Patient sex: F
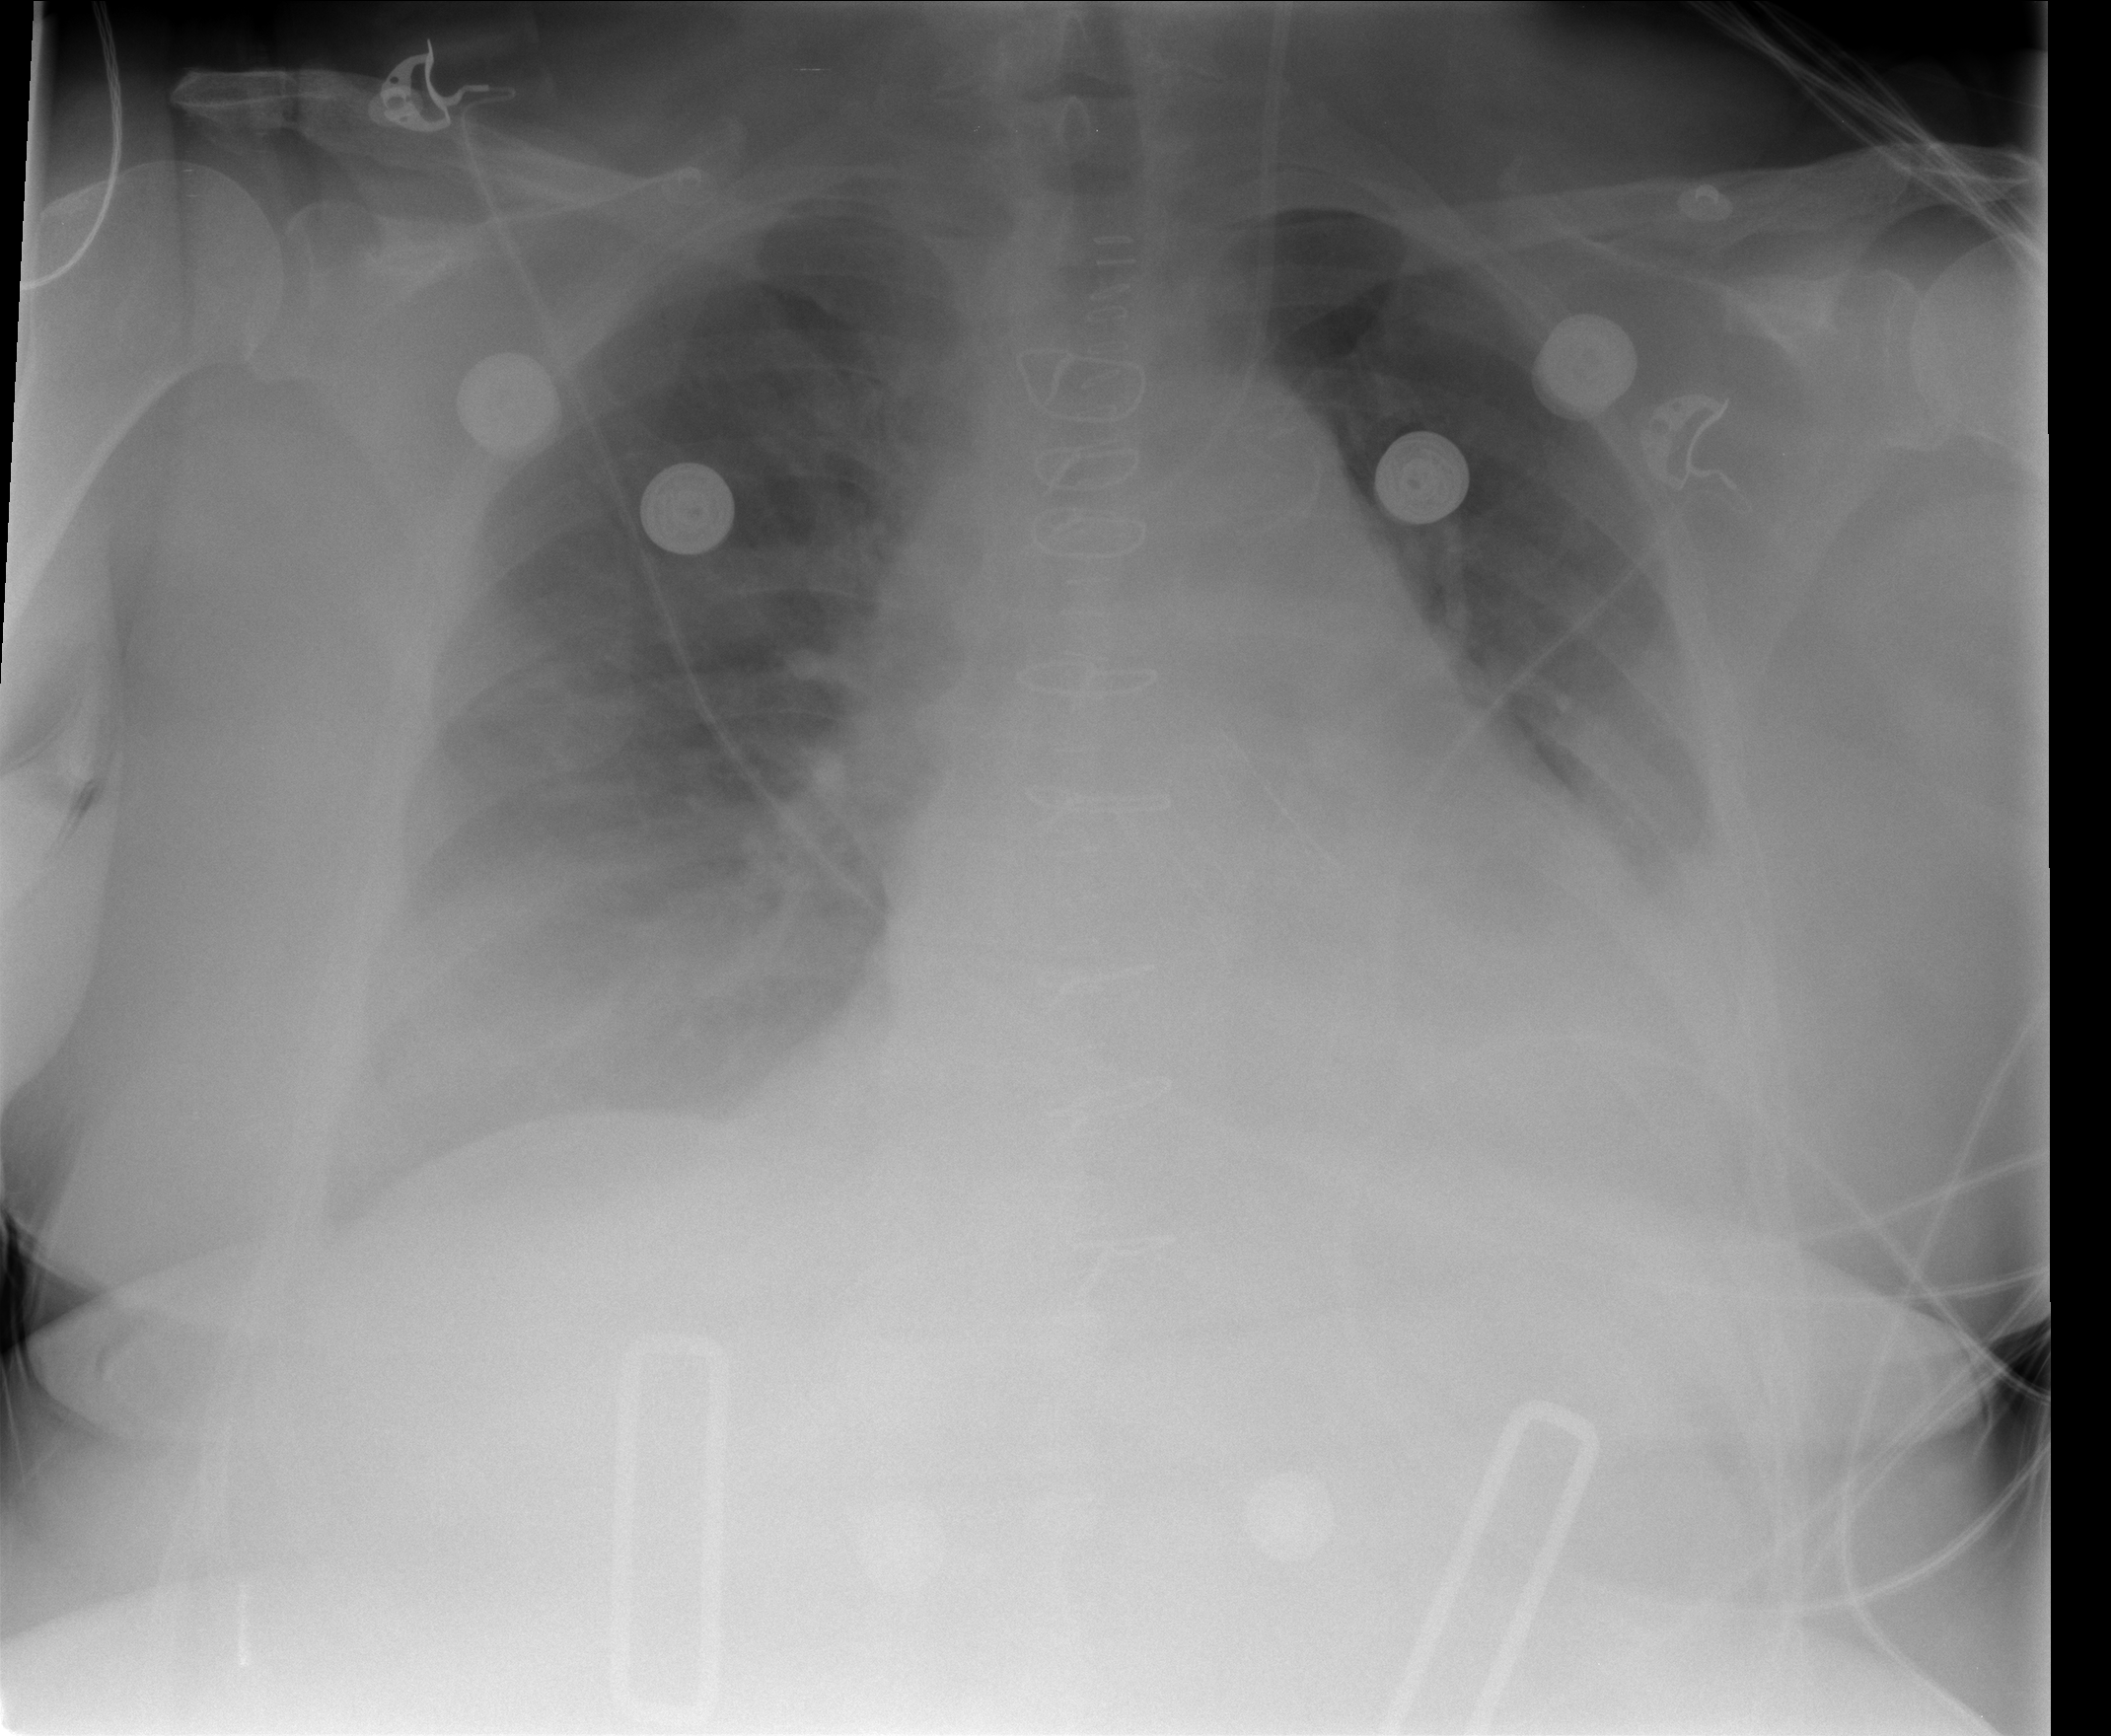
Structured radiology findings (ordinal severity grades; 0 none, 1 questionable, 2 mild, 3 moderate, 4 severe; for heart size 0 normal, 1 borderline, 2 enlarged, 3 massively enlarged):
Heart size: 0
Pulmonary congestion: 2
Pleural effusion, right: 1
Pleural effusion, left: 2
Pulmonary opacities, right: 0
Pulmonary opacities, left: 0
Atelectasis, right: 0
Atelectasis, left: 2